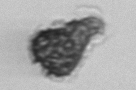
Label: Syracosphaera_pulchra